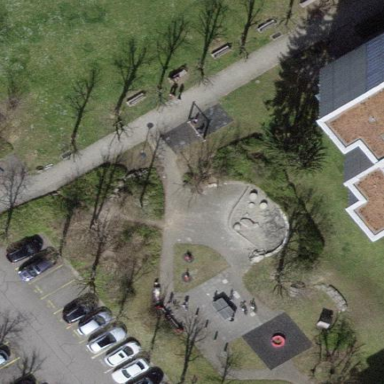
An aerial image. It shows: Playground area for leisure activities on the land.